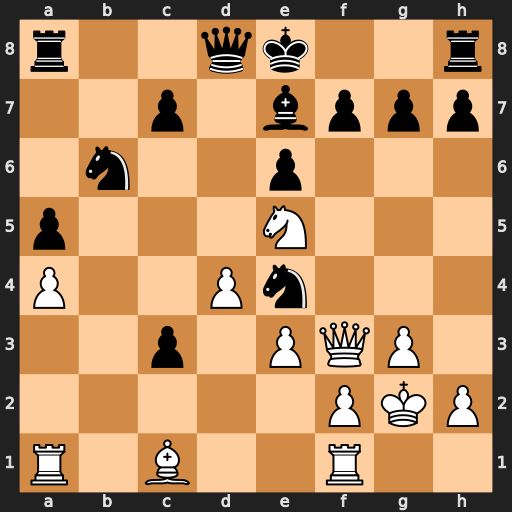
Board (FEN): r2qk2r/2p1bppp/1n2p3/p3N3/P2Pn3/2p1PQP1/5PKP/R1B2R2
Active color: w
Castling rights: kq
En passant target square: -
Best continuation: Qxf7#